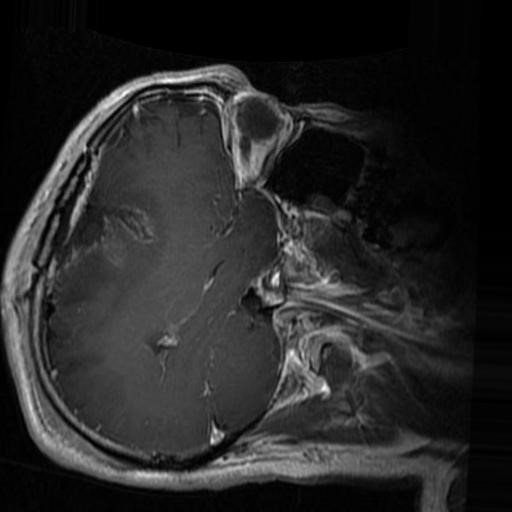
Label: brain_glioma